Question: I am programmatically creating a new explorer window to find all items that are 1 year or older.
'''
Outlook.Folder folder = (Outlook.Folder)Globals.ThisAddIn.Application.Session.GetDefaultFolder(Microsoft.Office.Interop.Outlook.OlDefaultFolders.olFolderInbox);
Outlook.Explorer newExplorer = Globals.ThisAddIn.Application.Explorers.Add(folder, Microsoft.Office.Interop.Outlook.OlFolderDisplayMode.olFolderDisplayNoNavigation);
DateTime expirationDate = DateTime.Now;
string searchSyntax = String.Format("urn:schemas:httpmail:datereceived < '{0}'", expirationDate);
newExplorer.Search(searchSyntax, Outlook.OlSearchScope.olSearchScopeAllFolders);
newExplorer.Display();
'''
The above code doesn't work because the search doesn't recognize 'urn:schemas:httpmail:datereceived < '4/18/2013 10:48:11 PM'' as a valid search. However, it does recognize "received:this year" or "received:last year" as a search result.

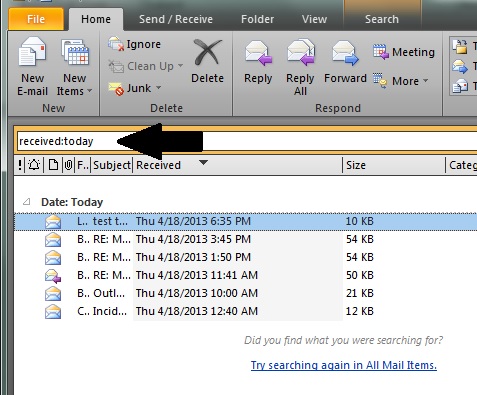
Answer: <URL>
<
> received:<11/1/06 Finds items received before 11/1/06.
received:<4/18/13